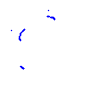
Particle: kaon